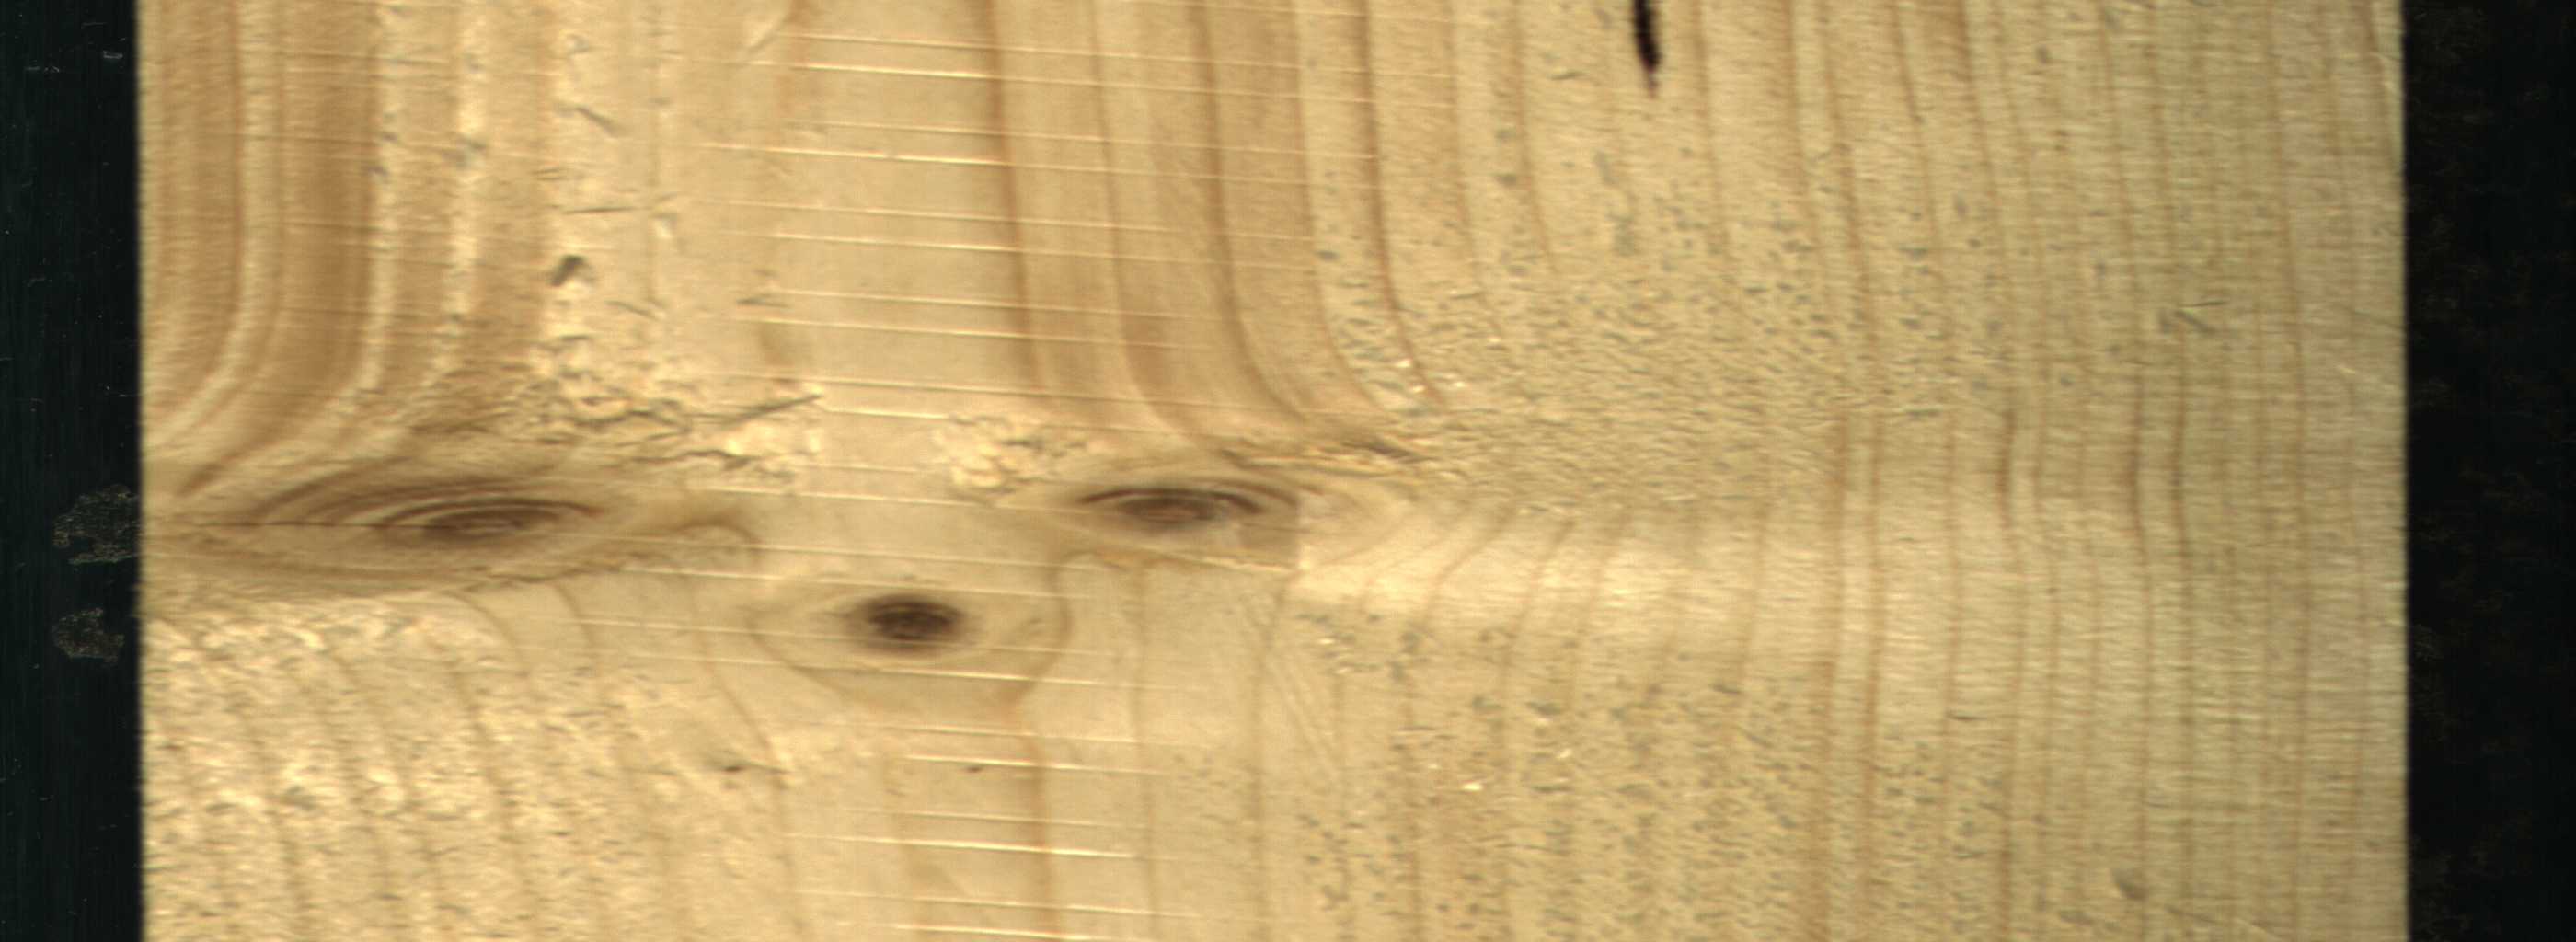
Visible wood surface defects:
resin
Live_Knot
Live_Knot
Live_Knot